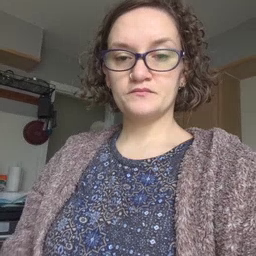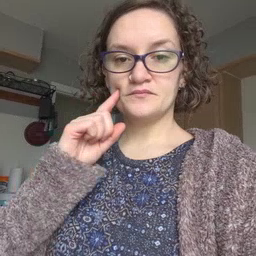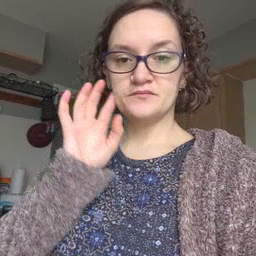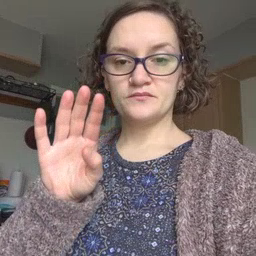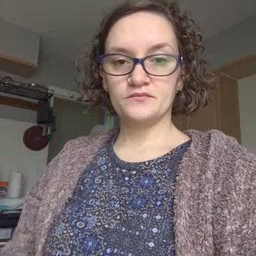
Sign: bee